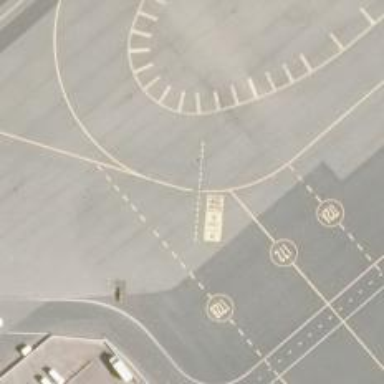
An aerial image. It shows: View of taxiway at the airport.